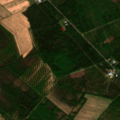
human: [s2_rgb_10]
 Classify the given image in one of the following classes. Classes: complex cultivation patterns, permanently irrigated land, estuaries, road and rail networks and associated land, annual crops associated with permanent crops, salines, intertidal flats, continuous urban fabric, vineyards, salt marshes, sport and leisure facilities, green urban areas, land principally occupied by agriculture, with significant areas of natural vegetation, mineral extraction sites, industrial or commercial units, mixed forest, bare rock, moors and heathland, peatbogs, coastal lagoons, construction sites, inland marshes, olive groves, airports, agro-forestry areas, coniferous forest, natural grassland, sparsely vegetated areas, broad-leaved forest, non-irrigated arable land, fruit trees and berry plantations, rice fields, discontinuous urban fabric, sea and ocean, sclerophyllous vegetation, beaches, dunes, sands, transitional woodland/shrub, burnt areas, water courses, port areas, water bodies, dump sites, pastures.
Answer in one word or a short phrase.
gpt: non-irrigated arable land, mixed forest, transitional woodland/shrub